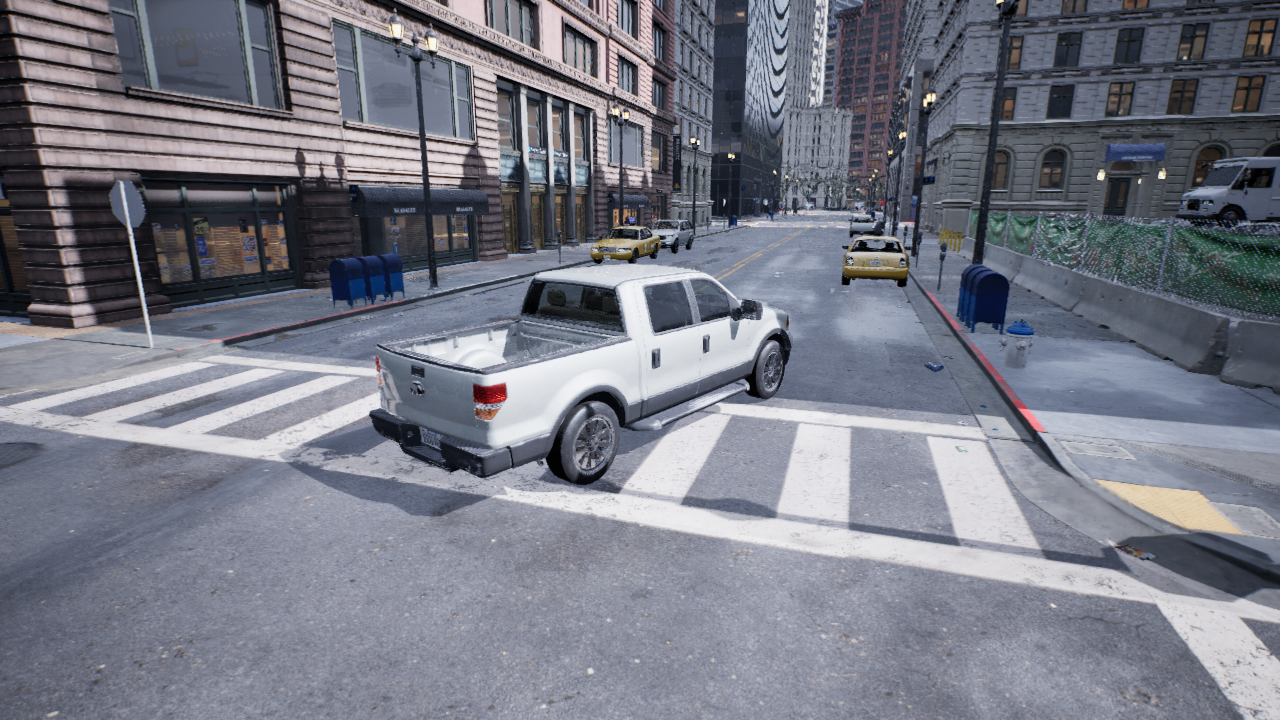
Venue: intersection
Lighting: overcast
Vehicle rig: pickup